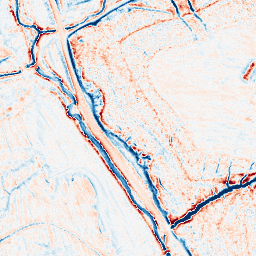
Category: edge_preserving
Decomposition family: anisotropic_diffusion
Decomposition parameters: iterations: 50
kappa: 100
gamma: 0.05
Upsampling method: regularized
Upsampling parameters: scale: 4
lambda_reg: 0.01
Upsampling scale: 4